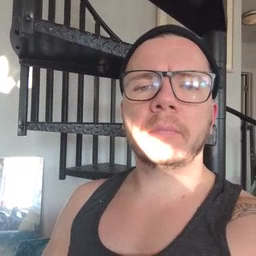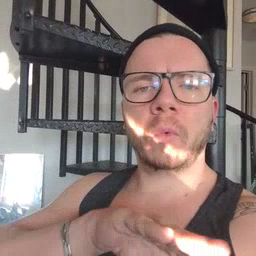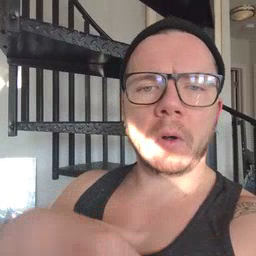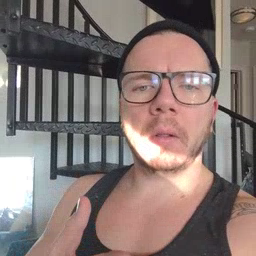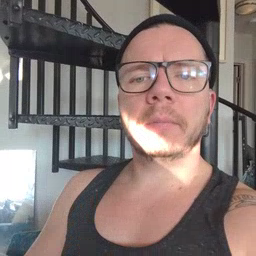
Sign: all